Interaction volume radius: 5 \u00c5
Interaction volume height: 20 \u00c5
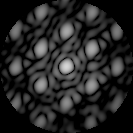
Disorder parameter: 0.245